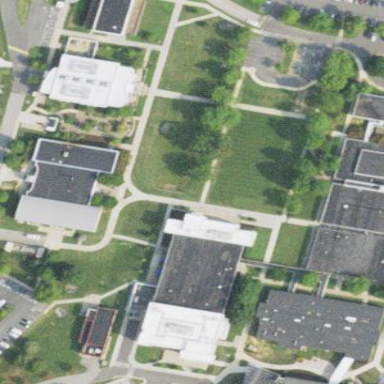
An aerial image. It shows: College building.